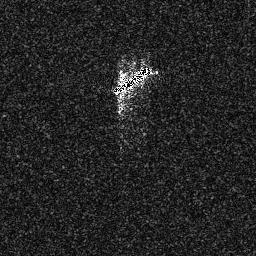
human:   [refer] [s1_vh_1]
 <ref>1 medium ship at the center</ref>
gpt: <box>[[43, 25, 60, 37, 0]]</box>